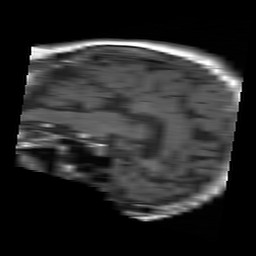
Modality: T1w
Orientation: sagittal
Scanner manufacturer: ge
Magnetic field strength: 1.5 T
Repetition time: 0.45 s
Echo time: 0.007584 s